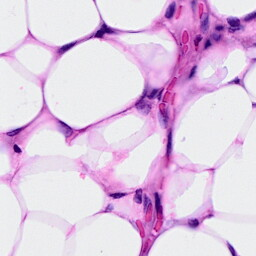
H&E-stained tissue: Breast